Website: home-depot
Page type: cart
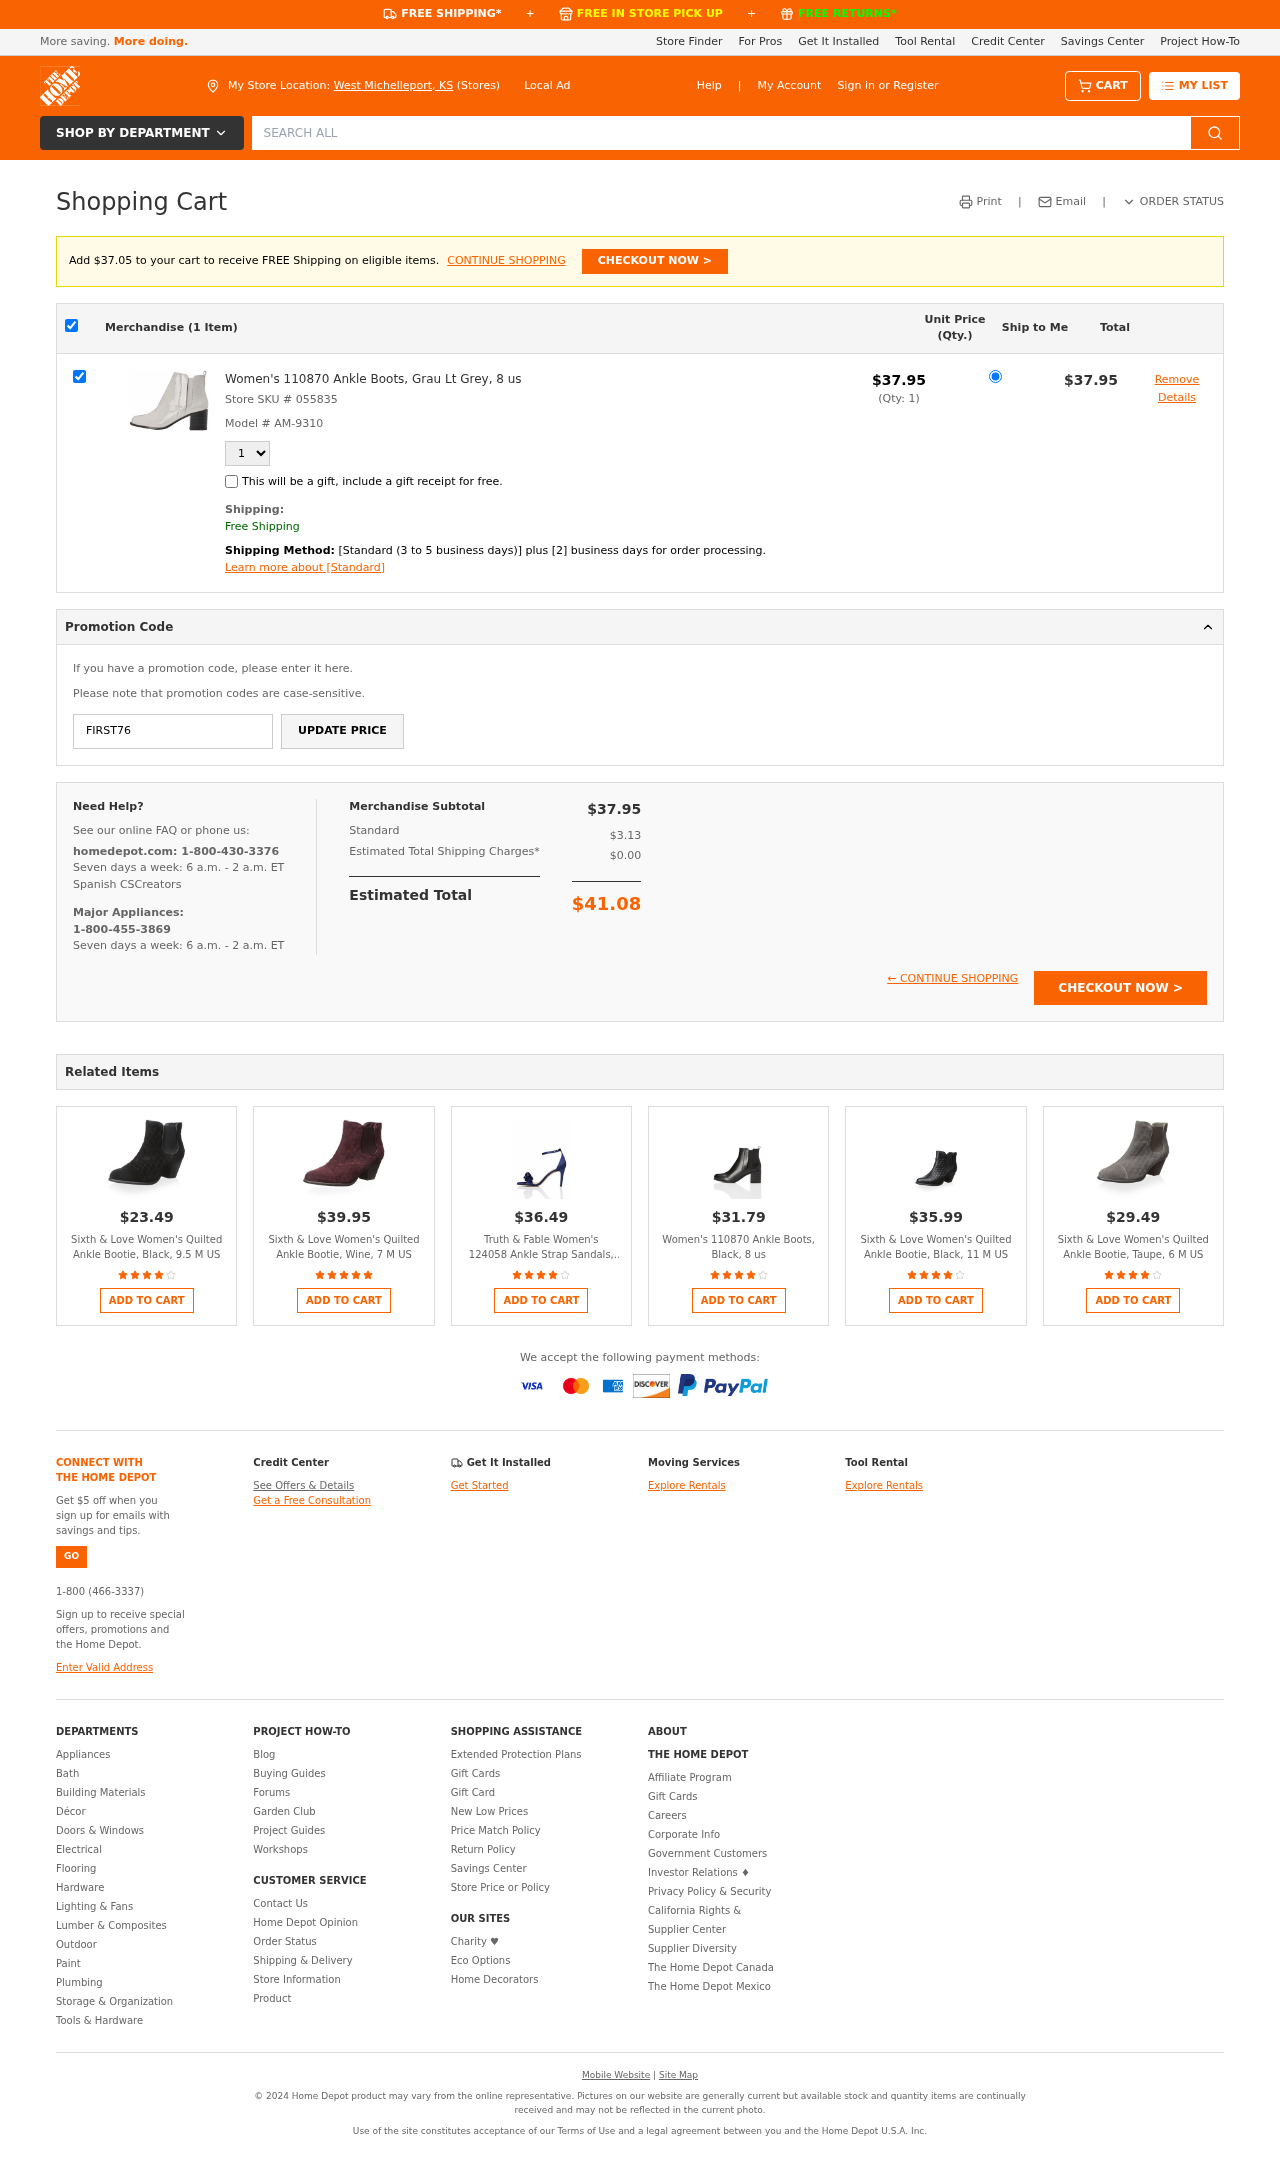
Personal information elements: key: PII_CITY_STATE
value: West Michelleport, KS
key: PII_PROMO_CODE
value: FIRST76
Product elements: key: PRODUCT1_NAME
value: Women's 110870 Ankle Boots, Grau Lt Grey, 8 us
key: PRODUCT1_PRICE
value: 37.95
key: PRODUCT1_QUANTITY
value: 1
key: PRODUCT2_NAME
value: Sixth & Love Women's Quilted Ankle Bootie, Black, 9.5 M US
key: PRODUCT2_PRICE
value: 23.49
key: PRODUCT2_RATING
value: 3.9
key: PRODUCT3_NAME
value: Sixth & Love Women's Quilted Ankle Bootie, Wine, 7 M US
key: PRODUCT3_PRICE
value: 39.95
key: PRODUCT3_RATING
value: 4.5
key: PRODUCT4_NAME
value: Truth & Fable Women's 124058 Ankle Strap Sandals, Blue Navy, 8
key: PRODUCT4_PRICE
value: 36.49
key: PRODUCT4_RATING
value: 3.9
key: PRODUCT5_NAME
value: Women's 110870 Ankle Boots, Black, 8 us
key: PRODUCT5_PRICE
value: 31.79
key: PRODUCT5_RATING
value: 3.7
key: PRODUCT6_NAME
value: Sixth & Love Women's Quilted Ankle Bootie, Black, 11 M US
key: PRODUCT6_PRICE
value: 35.99
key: PRODUCT6_RATING
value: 4.2
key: PRODUCT7_NAME
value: Sixth & Love Women's Quilted Ankle Bootie, Taupe, 6 M US
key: PRODUCT7_PRICE
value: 29.49
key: PRODUCT7_RATING
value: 3.8
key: PRODUCT1_SKU
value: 055835
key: PRODUCT1_MODEL
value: AM-9310
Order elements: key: AMOUNT_TO_FREE_SHIPPING
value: $37.05
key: ORDER_NUM_ITEMS
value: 1
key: ORDER_SUBTOTAL
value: $37.95
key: ORDER_TAX
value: $3.13
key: ORDER_SHIPPING_COST
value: $0.00
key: ORDER_TOTAL
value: $41.08
Search elements: key: HEADER_SEARCH
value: SEARCH ALL